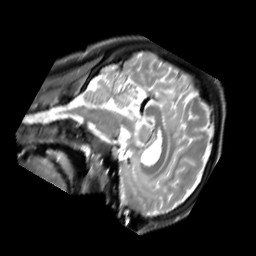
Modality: PDw
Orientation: sagittal
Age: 21
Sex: male
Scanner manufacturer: siemens
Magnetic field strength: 3 T
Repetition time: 11.88 s
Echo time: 0.014 s